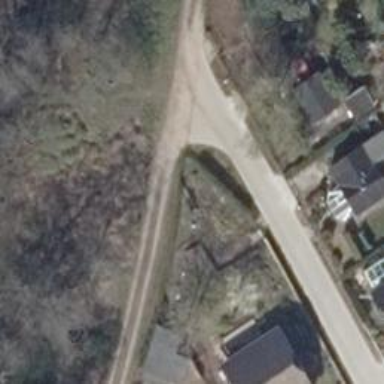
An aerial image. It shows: Service road.